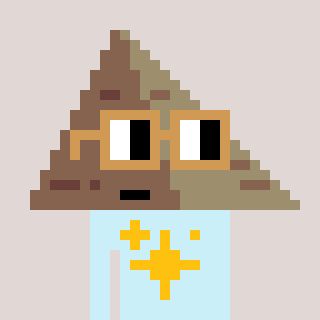
a pixel art character with square brown glasses, a pyramid-shaped head and a cold-colored body on a warm background